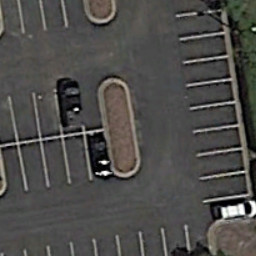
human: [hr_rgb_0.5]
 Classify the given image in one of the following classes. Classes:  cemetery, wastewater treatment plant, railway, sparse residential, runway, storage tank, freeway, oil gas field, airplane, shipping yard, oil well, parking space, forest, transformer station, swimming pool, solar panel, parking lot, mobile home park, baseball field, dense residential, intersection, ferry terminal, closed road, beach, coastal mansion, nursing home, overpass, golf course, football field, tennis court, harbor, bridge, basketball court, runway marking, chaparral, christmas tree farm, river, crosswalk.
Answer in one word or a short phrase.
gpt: parking space